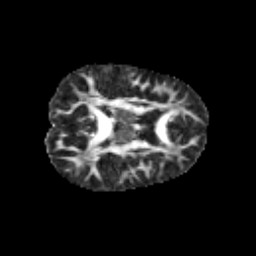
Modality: FA
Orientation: axial
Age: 9
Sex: female
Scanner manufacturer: siemens
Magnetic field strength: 3 T
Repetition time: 3.8 s
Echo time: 0.07 s